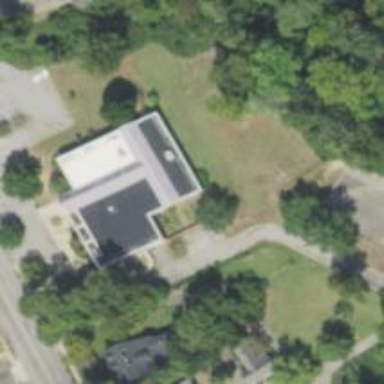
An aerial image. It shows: Library building.